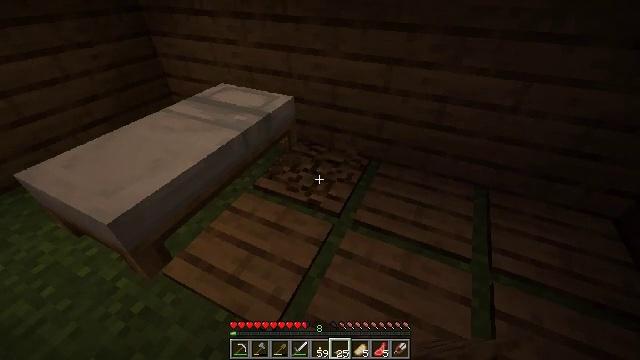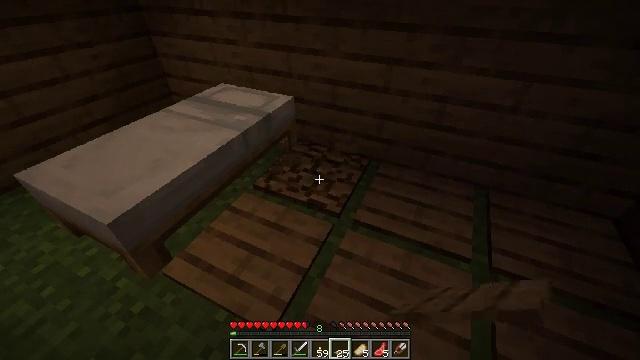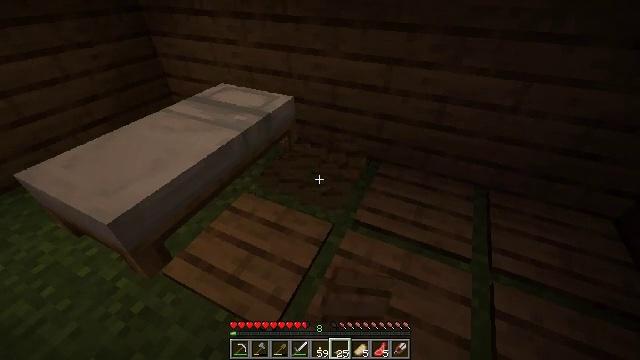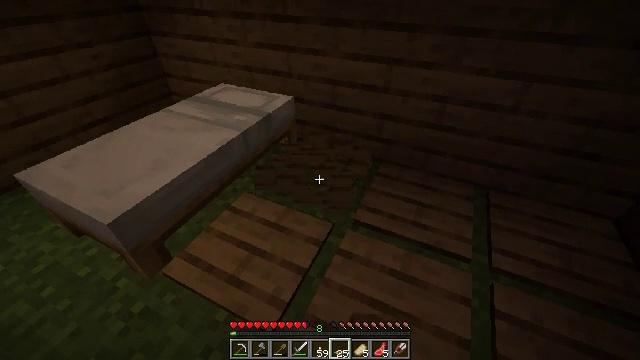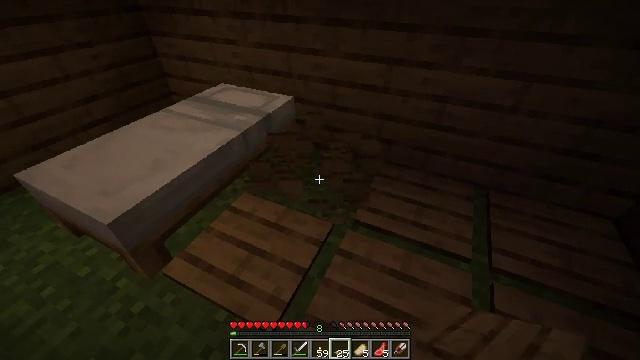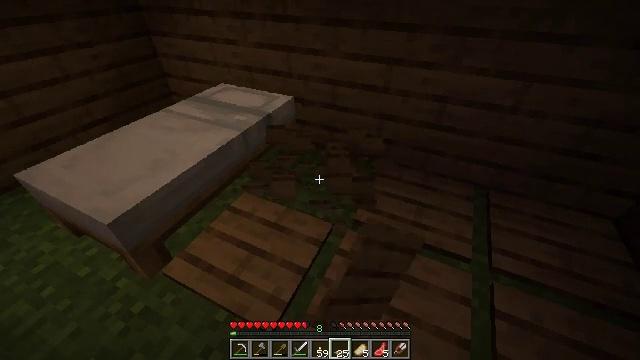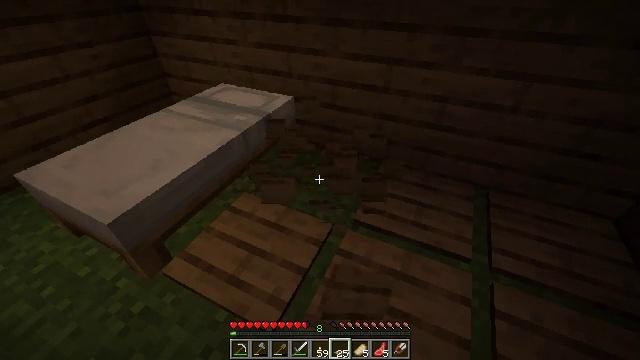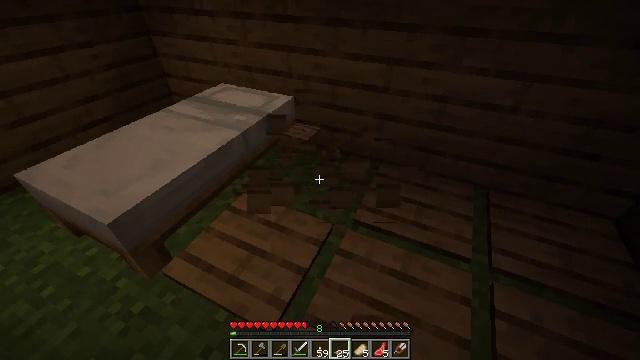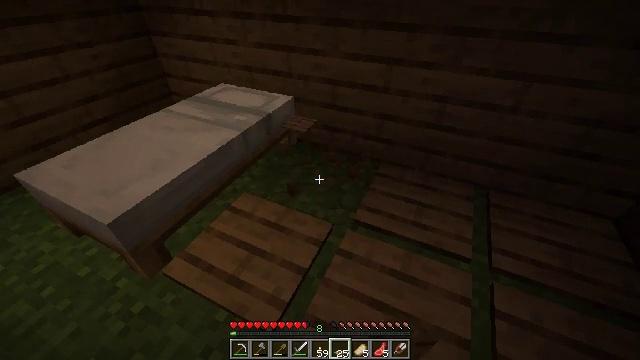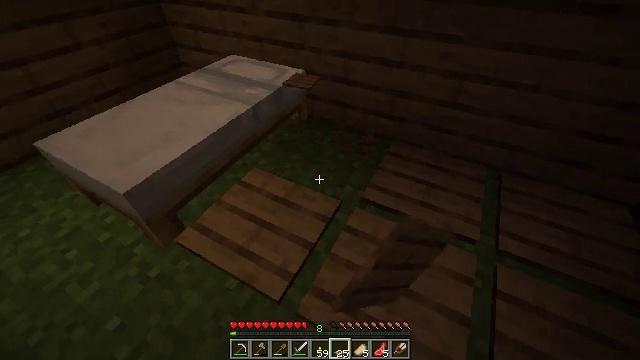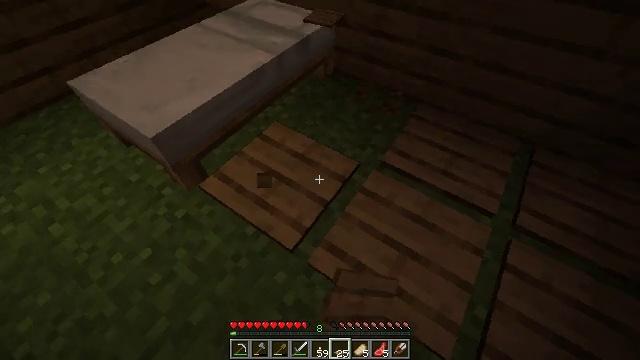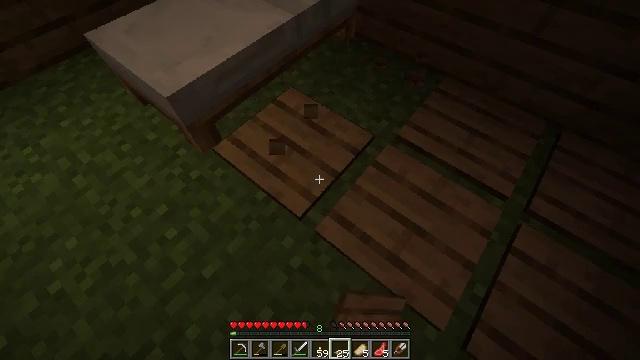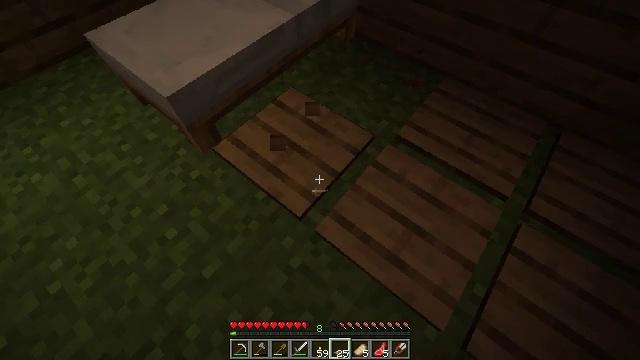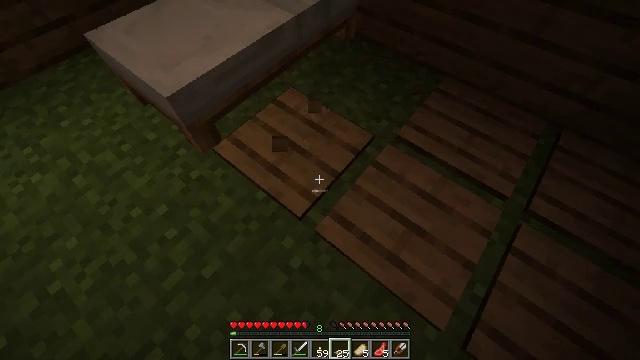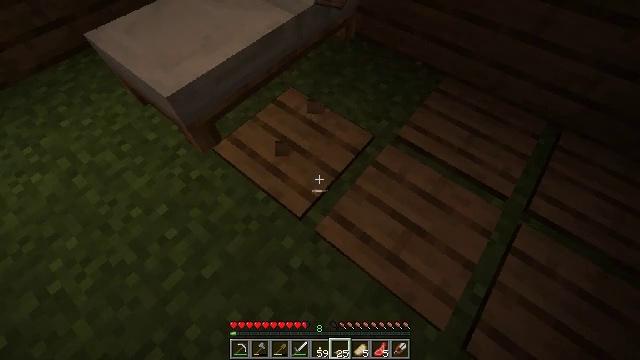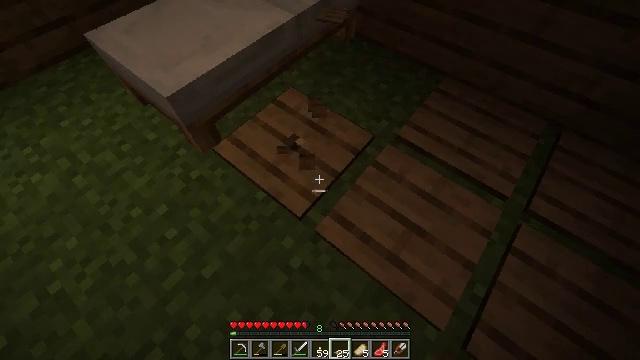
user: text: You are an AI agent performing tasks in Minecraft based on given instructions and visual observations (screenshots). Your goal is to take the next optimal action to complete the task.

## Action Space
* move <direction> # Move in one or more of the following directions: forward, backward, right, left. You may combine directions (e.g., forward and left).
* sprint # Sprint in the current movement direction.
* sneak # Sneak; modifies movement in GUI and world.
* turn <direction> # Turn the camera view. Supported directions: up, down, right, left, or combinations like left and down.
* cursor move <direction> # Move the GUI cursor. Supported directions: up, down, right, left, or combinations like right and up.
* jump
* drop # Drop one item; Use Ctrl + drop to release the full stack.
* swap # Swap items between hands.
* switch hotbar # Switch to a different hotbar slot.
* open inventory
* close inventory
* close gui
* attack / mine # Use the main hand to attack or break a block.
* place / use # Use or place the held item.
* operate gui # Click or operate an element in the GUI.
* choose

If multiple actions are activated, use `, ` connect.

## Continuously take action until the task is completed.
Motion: motion action
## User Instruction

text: Remove the oak pressure plate from the ground.
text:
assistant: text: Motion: attack / mine
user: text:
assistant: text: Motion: attack / mine
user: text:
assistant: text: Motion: attack / mine
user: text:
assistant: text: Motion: attack / mine
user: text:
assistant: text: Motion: attack / mine
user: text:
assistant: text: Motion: attack / mine
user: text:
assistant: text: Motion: attack / mine
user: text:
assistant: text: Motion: attack / mine
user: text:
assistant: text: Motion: turn left and down, attack / mine
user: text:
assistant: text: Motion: turn left and down, attack / mine
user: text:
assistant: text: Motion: turn left and down, attack / mine
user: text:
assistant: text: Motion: no_op
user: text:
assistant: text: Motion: no_op
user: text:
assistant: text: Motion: attack / mine
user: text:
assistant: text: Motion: attack / mine
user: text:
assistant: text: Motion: attack / mine
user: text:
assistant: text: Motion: attack / mine
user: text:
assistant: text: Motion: attack / mine
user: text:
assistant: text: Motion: attack / mine
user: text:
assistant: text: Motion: attack / mine
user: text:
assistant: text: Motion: attack / mine
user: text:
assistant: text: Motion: attack / mine
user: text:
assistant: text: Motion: attack / mine
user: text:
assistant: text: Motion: attack / mine
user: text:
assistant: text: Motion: attack / mine
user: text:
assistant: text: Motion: attack / mine
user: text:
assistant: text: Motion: attack / mine
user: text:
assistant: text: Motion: attack / mine
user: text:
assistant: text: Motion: attack / mine
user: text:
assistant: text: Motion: attack / mine